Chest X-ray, PA view. Patient: 58 years old, sex M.
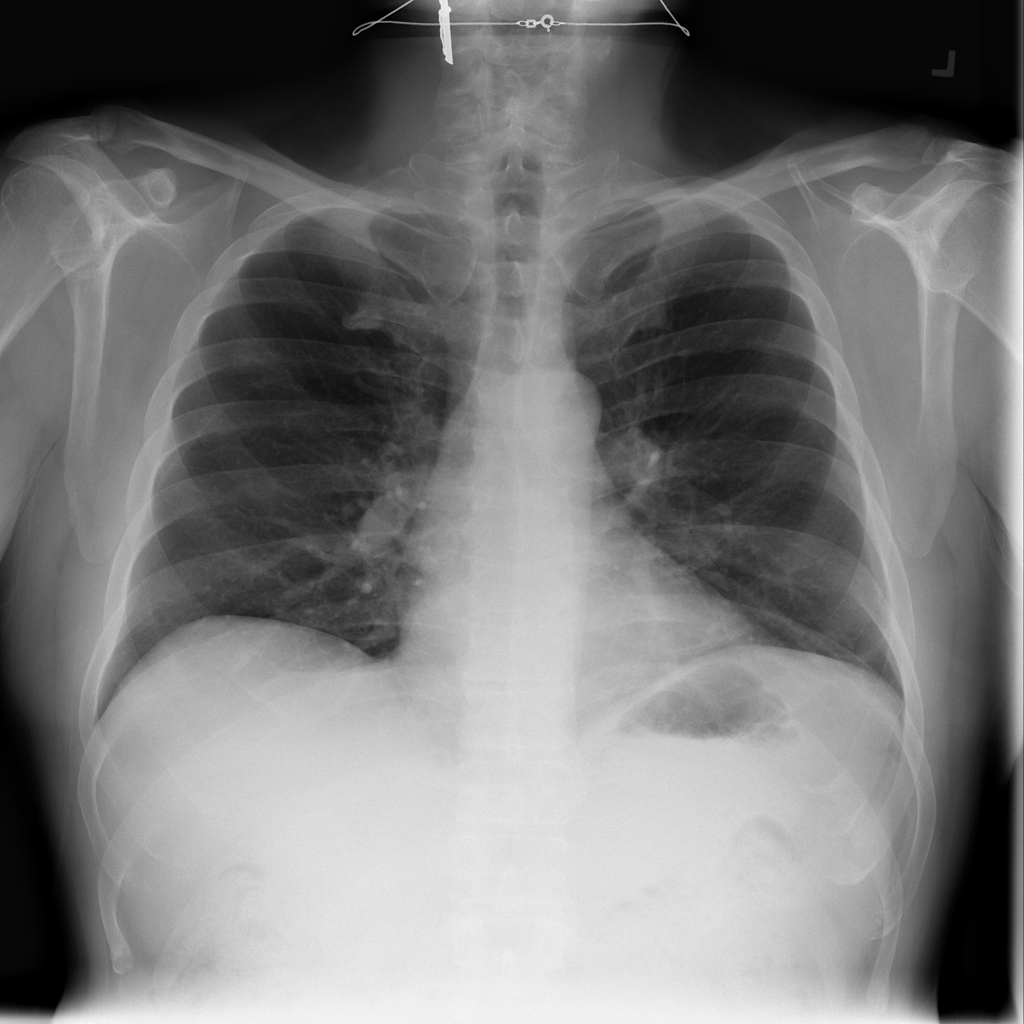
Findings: No Finding